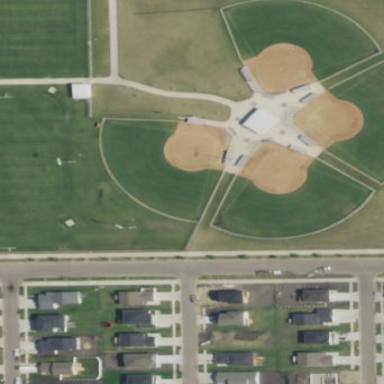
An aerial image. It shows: Softball pitch for leisure and sport activities.